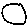
Label: circle